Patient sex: F
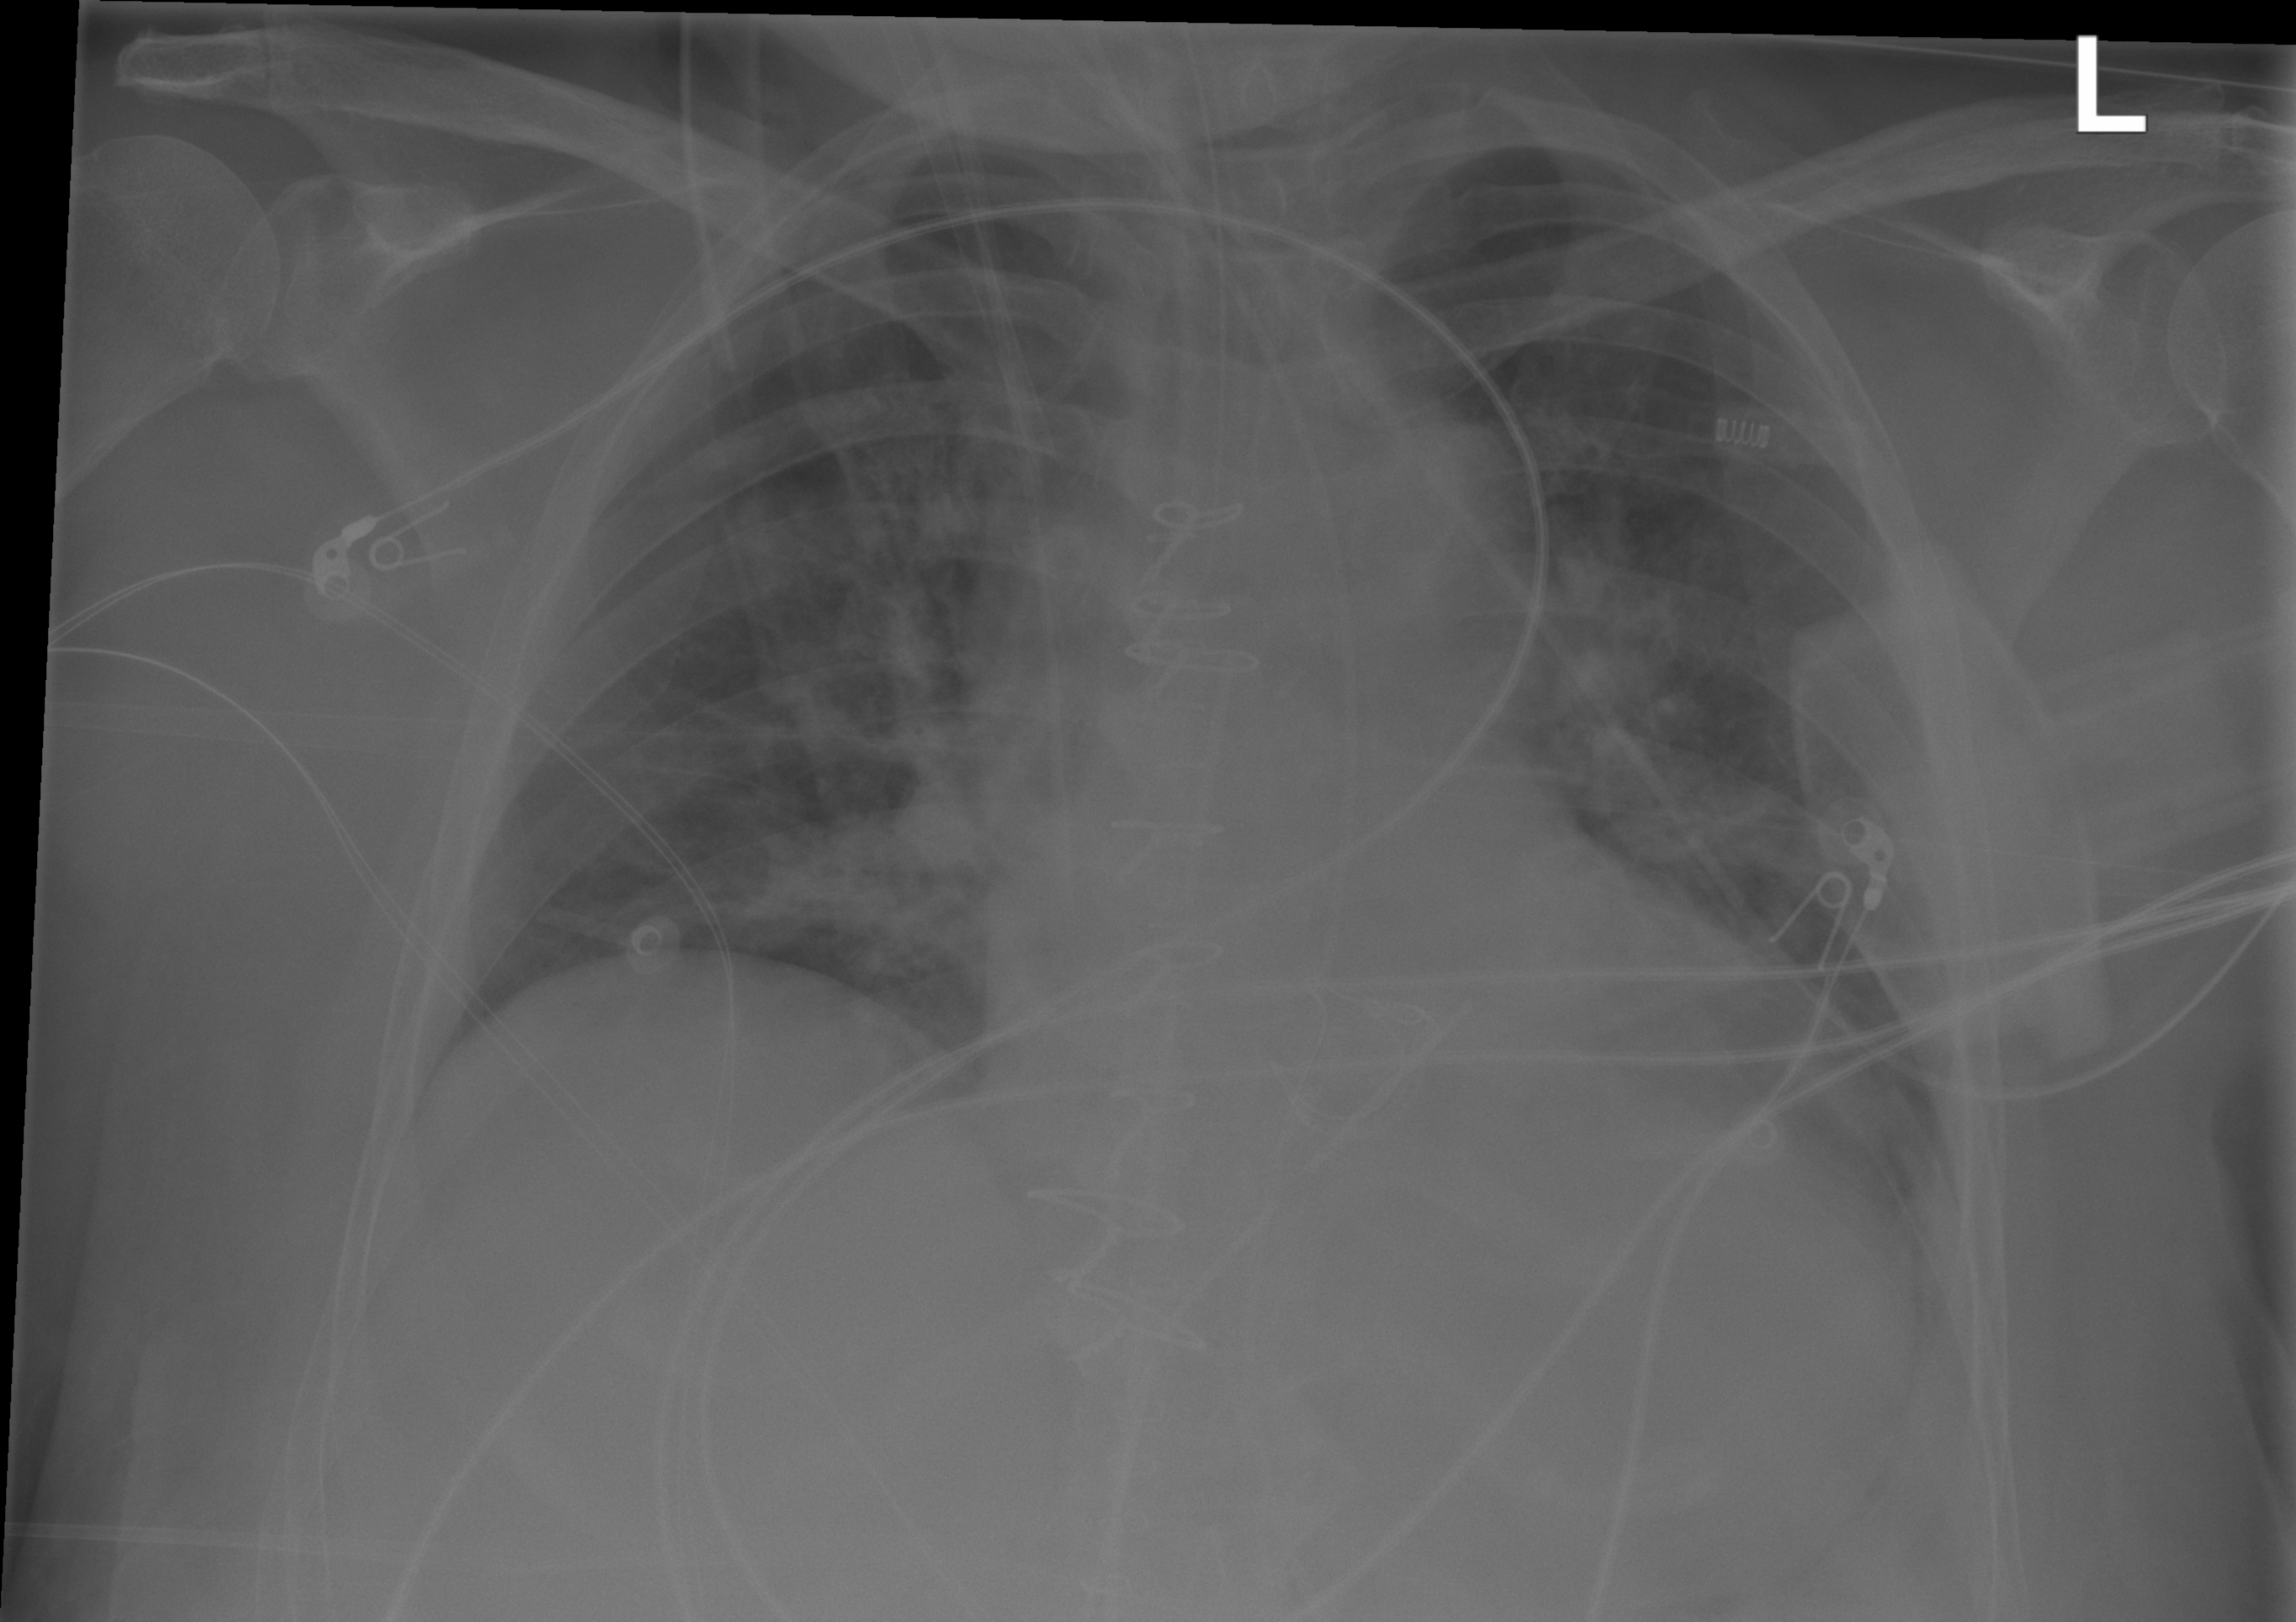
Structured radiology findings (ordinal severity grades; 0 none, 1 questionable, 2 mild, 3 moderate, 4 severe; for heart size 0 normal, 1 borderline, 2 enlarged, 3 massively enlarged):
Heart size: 2
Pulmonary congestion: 1
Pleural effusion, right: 0
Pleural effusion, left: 0
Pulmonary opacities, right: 0
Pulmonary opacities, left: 0
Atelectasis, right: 0
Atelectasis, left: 2